Question: I have a solution with a 'Console' project and a 'WCFService' project.
In the 'WCF' I've added a reference to the 'Console'.
How do I run the console'from the service? Do I need to create a new'Process'using'System.Diagnostics;'?
Within the 'WCF' I have the following method which is the point where I want to run the console:
'''
public String WelComeMessage(String name) {
Process myConsole = new Process(); ///<<<maybe not required?
//<want run the console here
return String.Format("{0}, Welcome to http://blah.com", name);
}
'''
So in VS it looks like this at the moment:

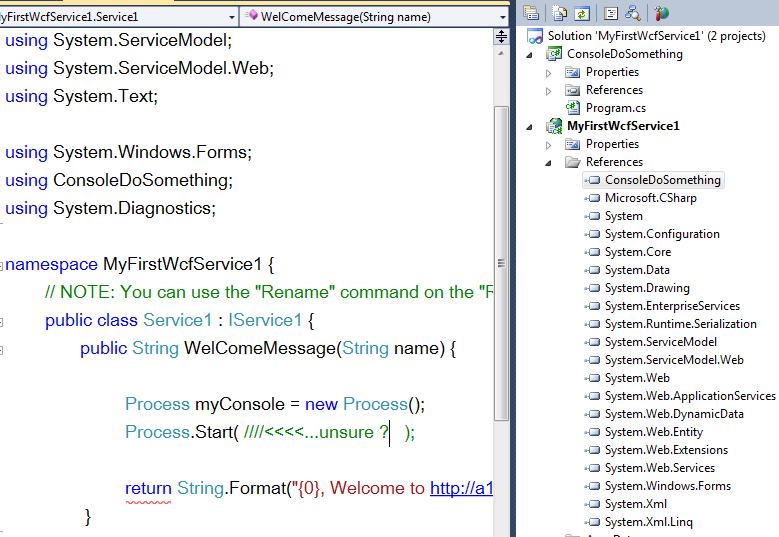
Answer: If all you really need to do is make use of the class(es) in the console app, then you can use the class directly instead of running it as a console app, e.g.
'''
Program.Main(args);
'''